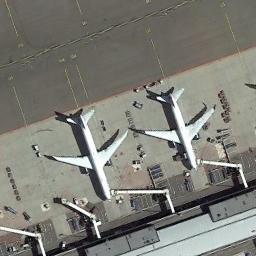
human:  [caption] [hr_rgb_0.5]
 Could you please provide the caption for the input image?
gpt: Two airplanes were on the airport beside the building .

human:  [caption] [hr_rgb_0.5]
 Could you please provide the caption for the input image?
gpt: There are two airplanes parked next to the terminal .

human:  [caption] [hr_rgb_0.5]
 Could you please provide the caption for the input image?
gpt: Two adjacent planes parked next to the terminal and some facilities around them .

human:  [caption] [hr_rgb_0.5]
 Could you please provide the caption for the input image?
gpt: Two white plane docked at the corresponding departure gates .

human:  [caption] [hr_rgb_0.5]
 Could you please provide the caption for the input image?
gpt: Two planes are in the parking lot next to the building .